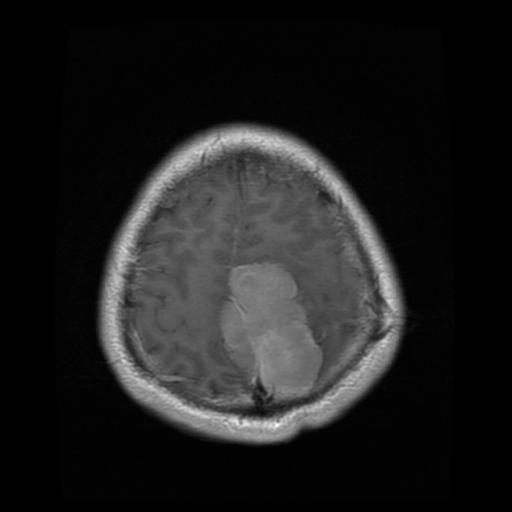
Label: meningioma